Question:
I want to implement a similar design for my blog so for the first post I have do this in my view '<%if @posts.first == post %> class="first-post" <%end%>'now I want to differentiate the third 5 7 ... posts from the 2 4 .. posts how can I do that?
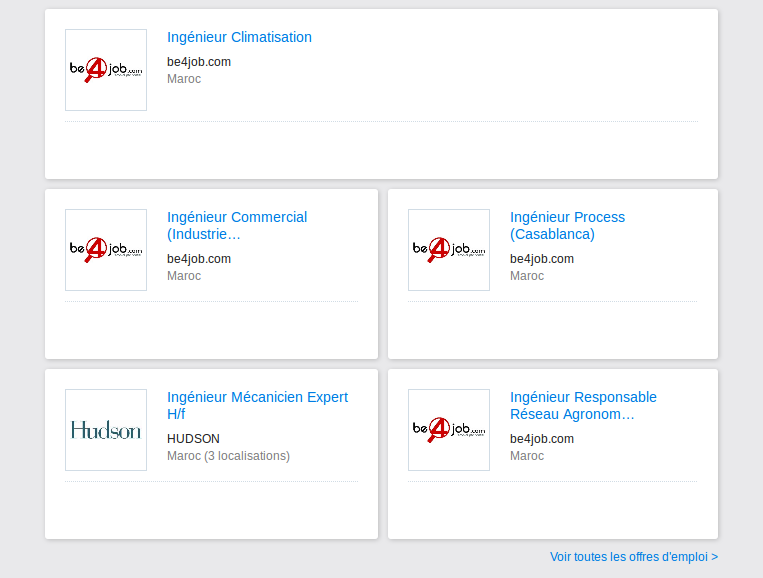
Answer: You can 'pop' the first object out of the array:
'''
post = @posts.pop
'''
Then you can do what you like with it. Maybe render a partial. Then you can loop over the remaining posts. If you need granular control you can use array 'slice':
'''
<% @posts.each_slice(2) do |slice| %>
<div class="row">
<% slice.each do |post| %>
<div class="item">
show item here
</div>
<% end %>
</div>
<% end %>
'''
This will split the array in groups of two, giving you more granular control over the layout.
Or, a suggested improvement to msanteler's answer:
'''
<% @posts.each_with_index do |post, i| %>
<% if i == 0 %>
show stuff
<% elsif i.even? %>
show stuff
<% else %>
show stuff
<% end %>
<% end %>
'''